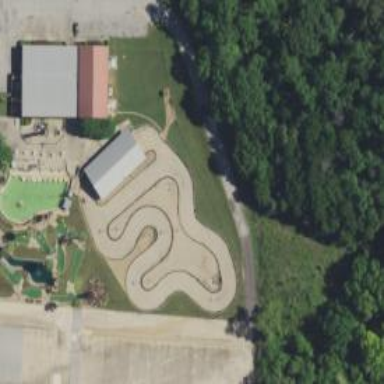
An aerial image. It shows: Karting raceway for sports enthusiasts.